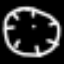
Label: clock